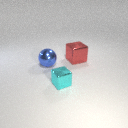
large blue metal sphere behind small cyan metal cube